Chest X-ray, PA view. Patient: 39 years old, sex F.
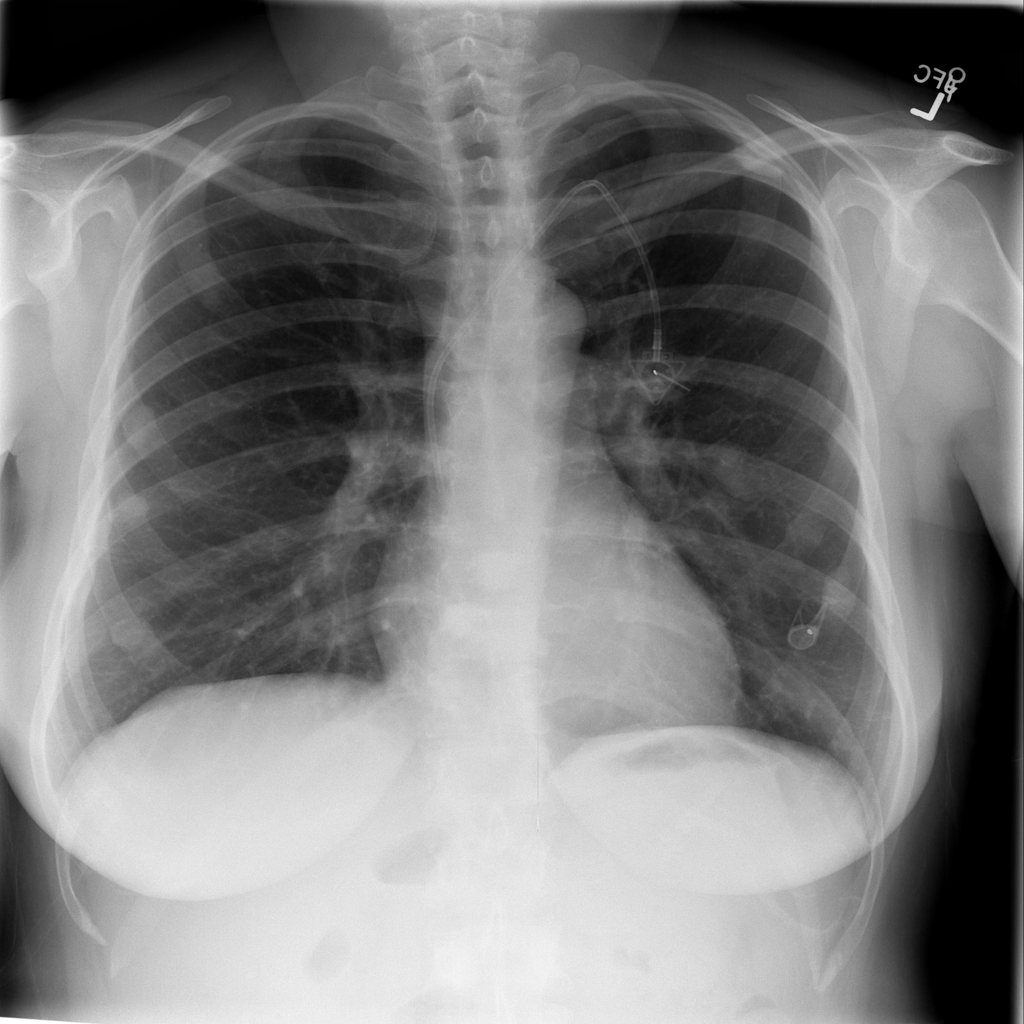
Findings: No Finding